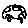
Label: car